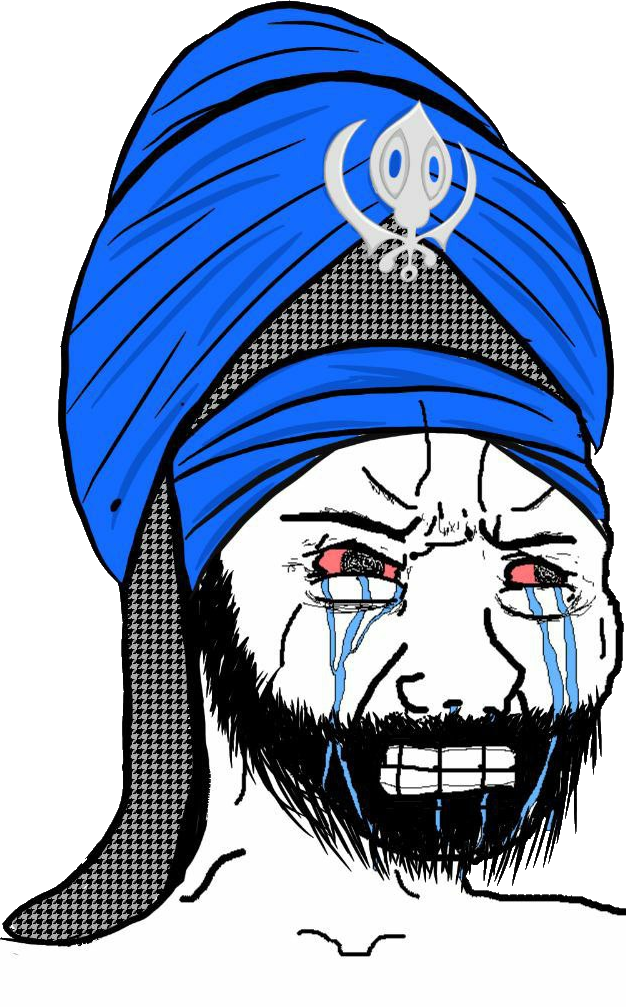
Label: 5_Crying_Wojak